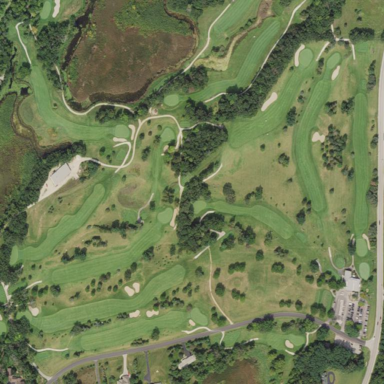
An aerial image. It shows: Area of rough grass used for golf.